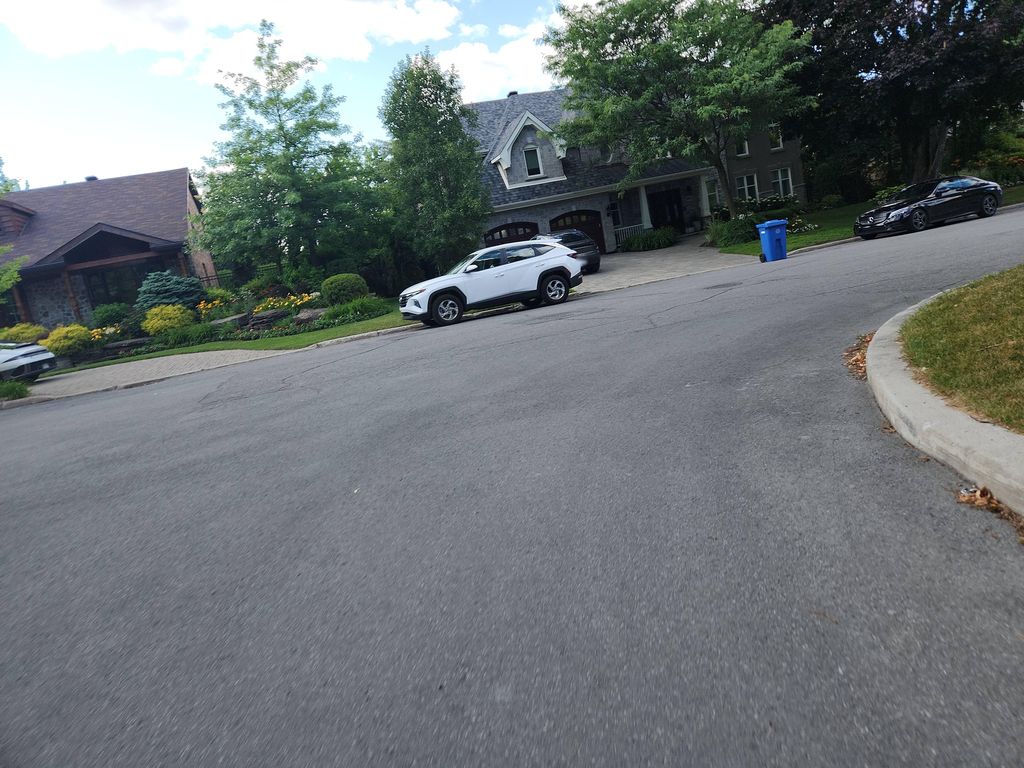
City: montreal